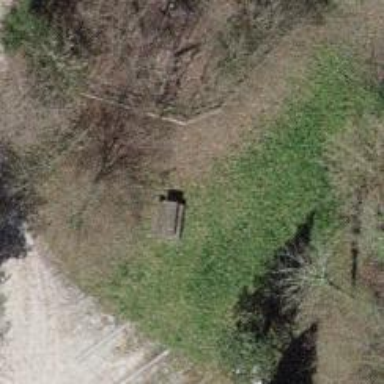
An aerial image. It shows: Picnic table located in leisure land area.